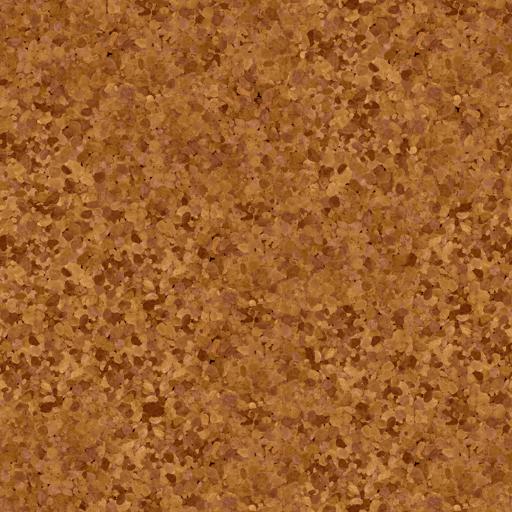
Tags: dirt dirty gravel ground orange pebbles red stone yellow